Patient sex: F
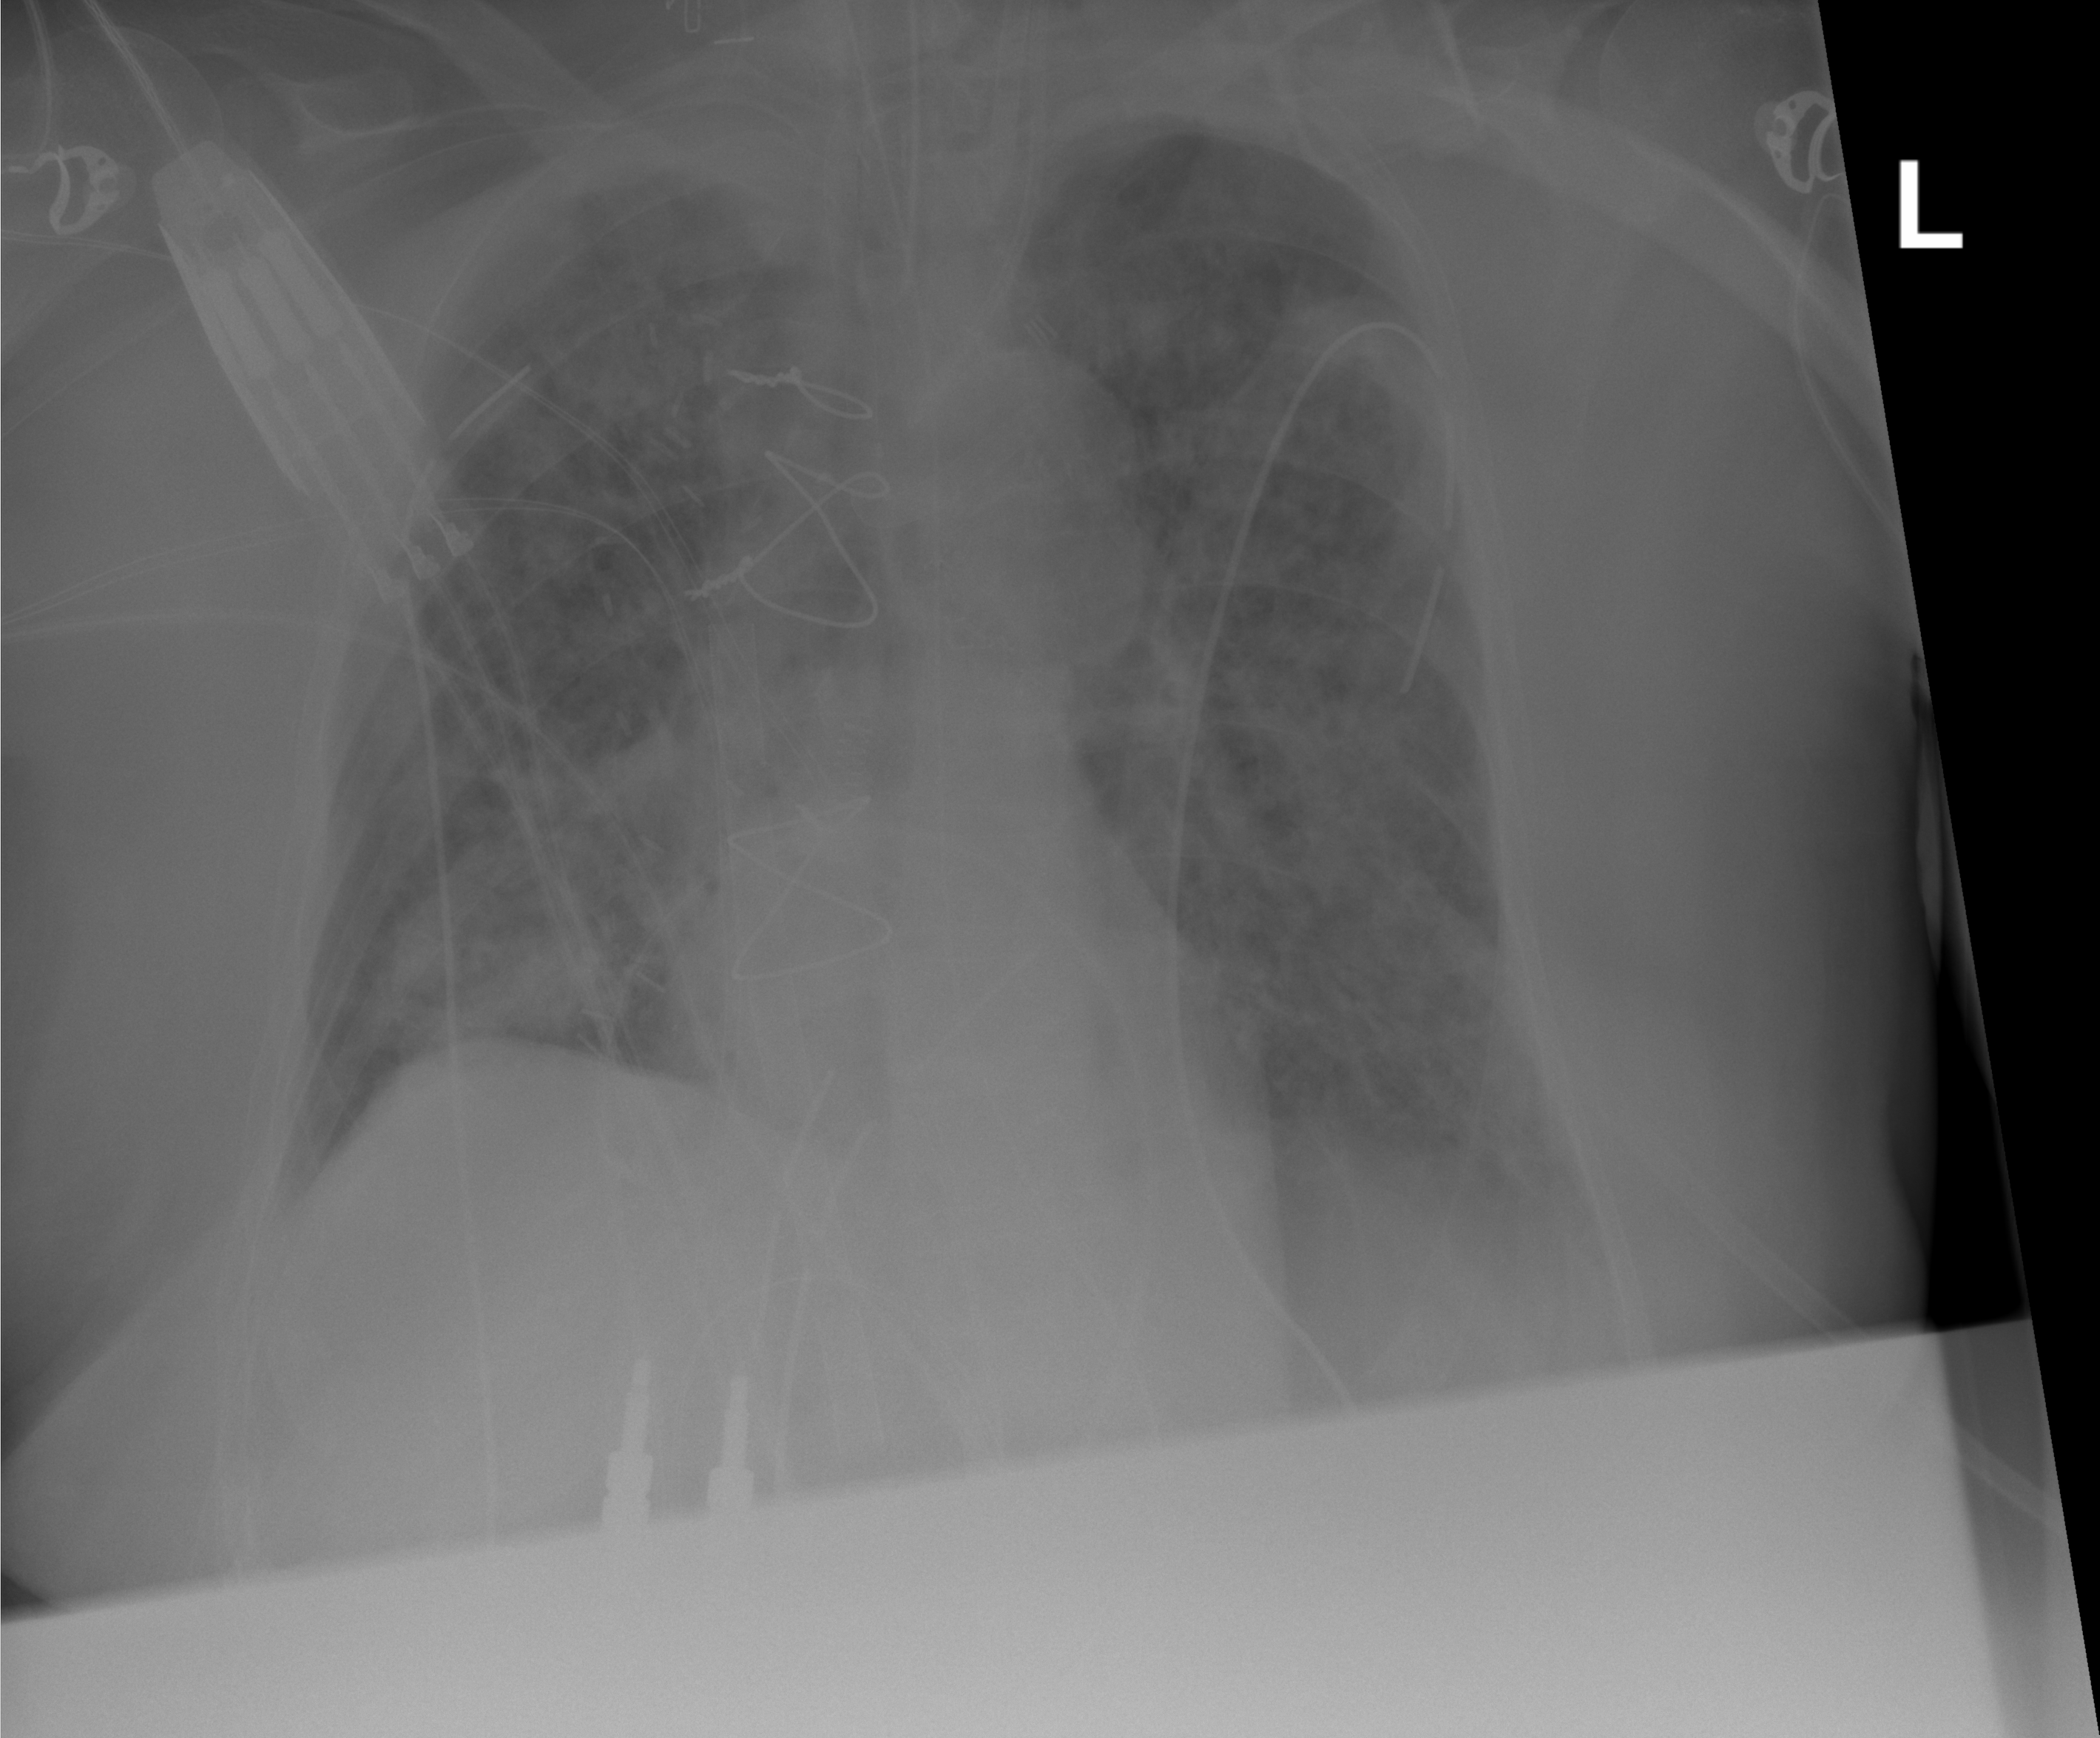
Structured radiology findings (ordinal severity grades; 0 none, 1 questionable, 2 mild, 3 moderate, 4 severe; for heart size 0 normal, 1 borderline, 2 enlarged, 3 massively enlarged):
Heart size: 0
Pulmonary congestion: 3
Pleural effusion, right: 0
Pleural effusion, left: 0
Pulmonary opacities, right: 3
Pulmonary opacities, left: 3
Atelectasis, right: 3
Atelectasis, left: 3